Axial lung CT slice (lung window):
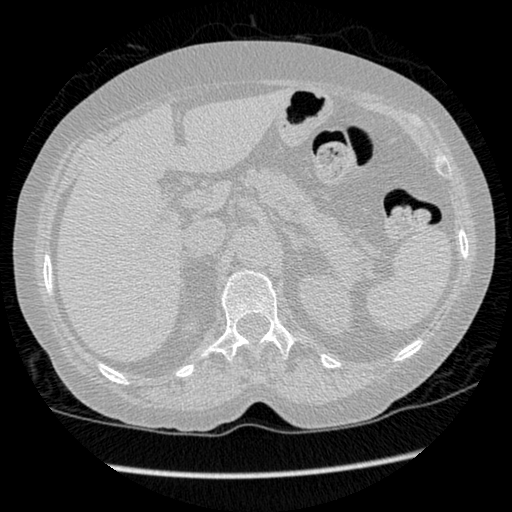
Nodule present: no